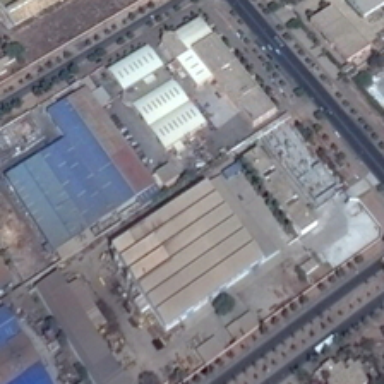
Some square factory buildings are located in these blocks  where lines of trees are planted along the roads .